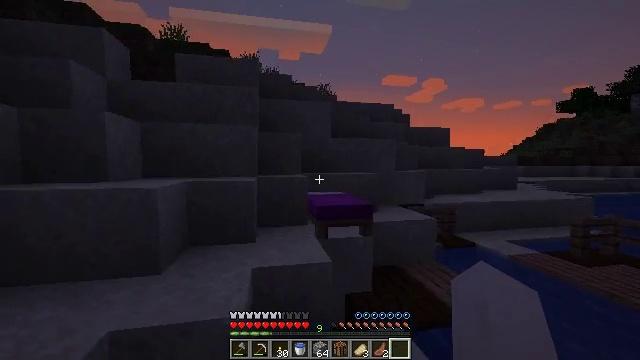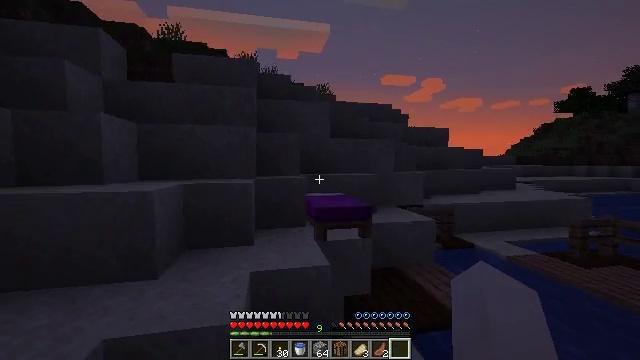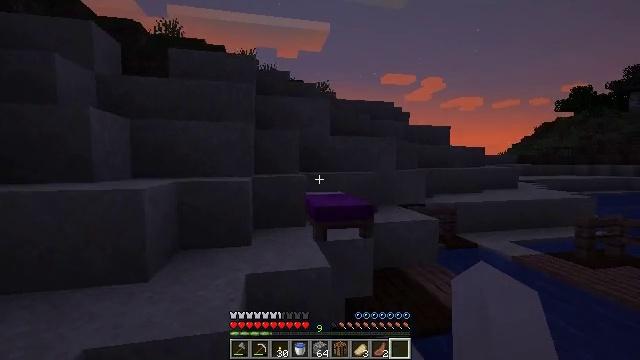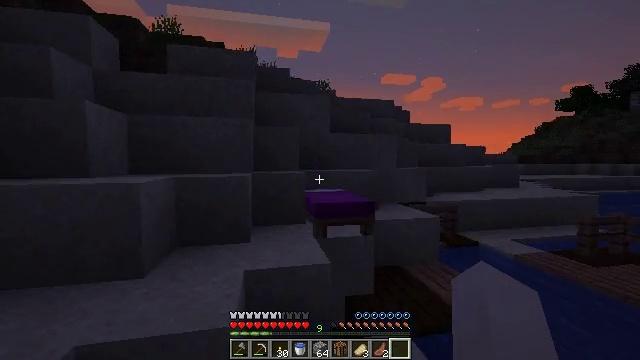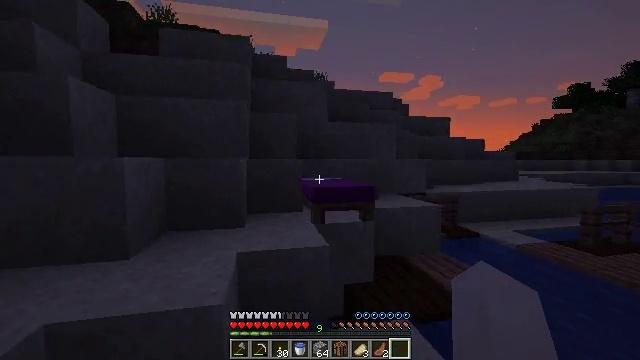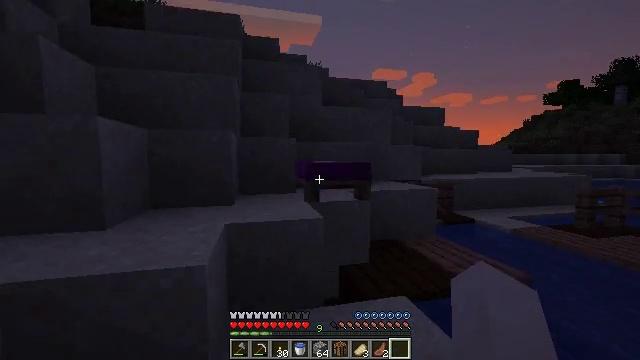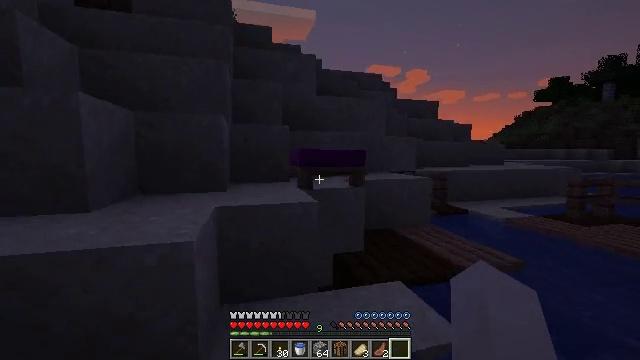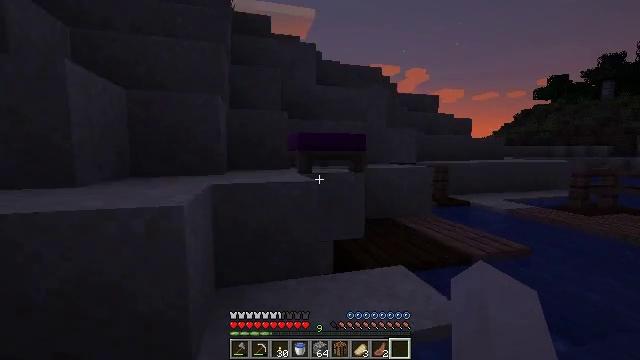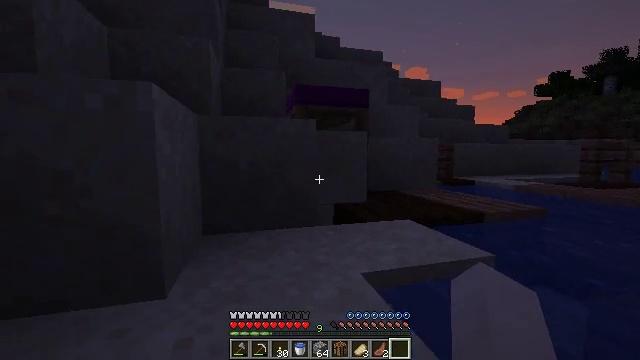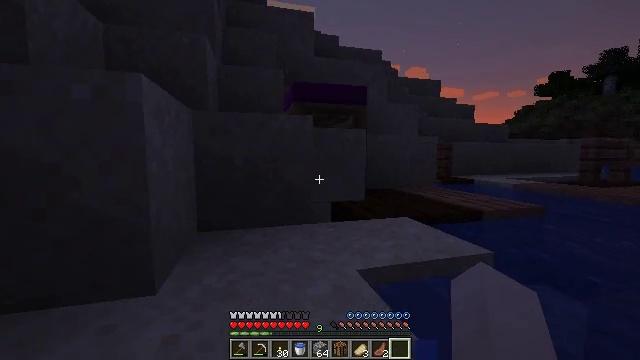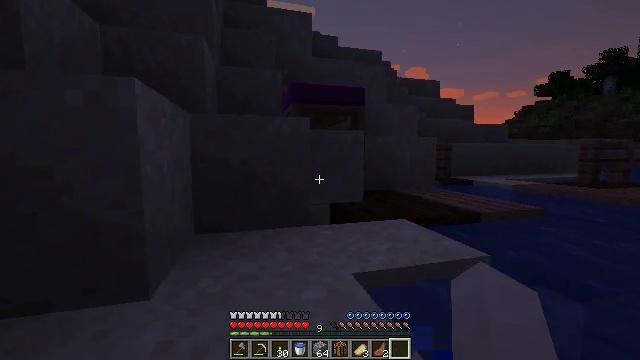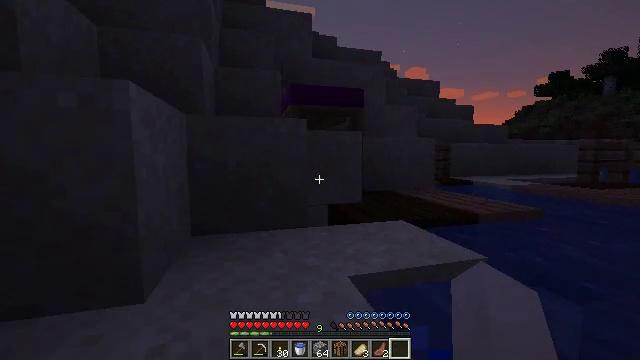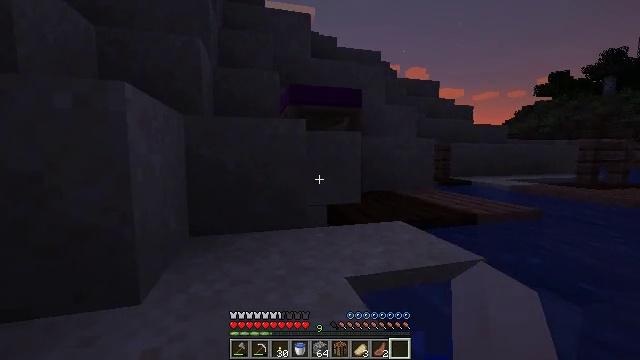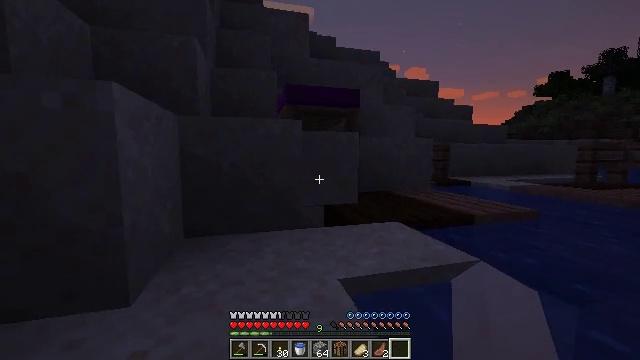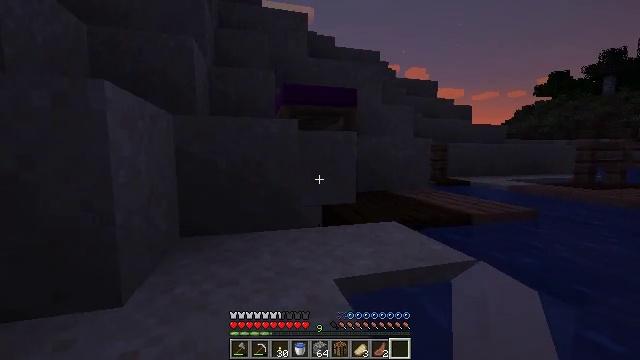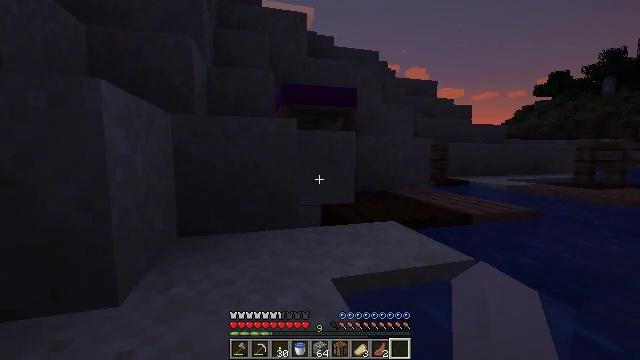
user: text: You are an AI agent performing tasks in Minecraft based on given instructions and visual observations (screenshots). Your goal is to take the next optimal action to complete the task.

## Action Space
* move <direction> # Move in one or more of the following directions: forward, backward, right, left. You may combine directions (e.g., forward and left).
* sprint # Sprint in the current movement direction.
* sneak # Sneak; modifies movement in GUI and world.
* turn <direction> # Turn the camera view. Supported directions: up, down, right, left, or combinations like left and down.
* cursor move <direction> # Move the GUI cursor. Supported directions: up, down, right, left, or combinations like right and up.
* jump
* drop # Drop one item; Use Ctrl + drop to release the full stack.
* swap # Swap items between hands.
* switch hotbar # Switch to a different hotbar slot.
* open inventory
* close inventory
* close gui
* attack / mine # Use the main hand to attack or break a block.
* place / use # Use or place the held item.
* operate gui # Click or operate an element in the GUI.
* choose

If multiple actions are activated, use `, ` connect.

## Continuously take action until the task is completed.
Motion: motion action
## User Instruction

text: Harvest the dark oak stairs for reuse.
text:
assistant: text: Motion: move forward, jump
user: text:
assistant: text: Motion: move forward, jump
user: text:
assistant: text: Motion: move forward, jump
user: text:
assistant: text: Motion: move forward, jump
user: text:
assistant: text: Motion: move forward, turn right, jump
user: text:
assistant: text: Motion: move forward, turn right, jump
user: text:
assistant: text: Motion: move forward, jump
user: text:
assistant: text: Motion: move forward, jump
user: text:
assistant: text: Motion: move forward, jump
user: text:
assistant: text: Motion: move forward
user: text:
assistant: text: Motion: move forward
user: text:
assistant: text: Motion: move forward
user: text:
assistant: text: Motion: move forward
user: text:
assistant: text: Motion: move forward
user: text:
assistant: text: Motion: move forward
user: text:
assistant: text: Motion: move forward
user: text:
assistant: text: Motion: move forward, jump
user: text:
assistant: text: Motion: move forward, jump
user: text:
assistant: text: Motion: move forward, jump
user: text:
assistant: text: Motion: move forward, jump
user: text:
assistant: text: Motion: move forward, jump
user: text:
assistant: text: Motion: move forward, jump
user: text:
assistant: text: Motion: move forward, jump
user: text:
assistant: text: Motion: move forward, jump
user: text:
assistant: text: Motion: move forward, jump
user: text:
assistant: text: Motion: move forward, jump
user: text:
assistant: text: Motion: move forward, jump
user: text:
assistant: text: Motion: move forward, jump
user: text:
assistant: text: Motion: move forward, jump
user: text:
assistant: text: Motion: move forward, jump